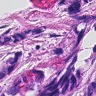
Metastatic tissue present: yes